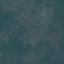
Land use / land cover: HerbaceousVegetation